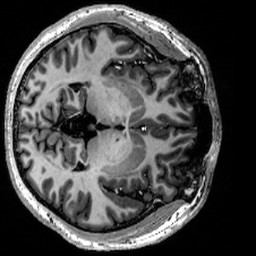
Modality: T1w
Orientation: axial
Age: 25
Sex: male
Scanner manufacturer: siemens
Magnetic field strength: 6.98 T
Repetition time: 6 s
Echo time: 0.00299 s